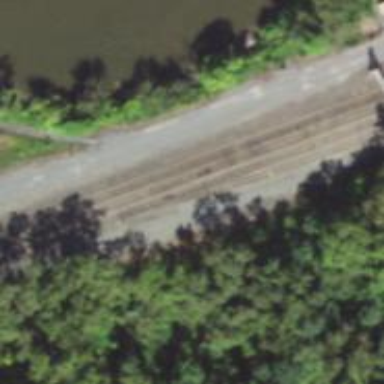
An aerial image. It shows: Railway siding with rails.